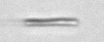
Label: fiber